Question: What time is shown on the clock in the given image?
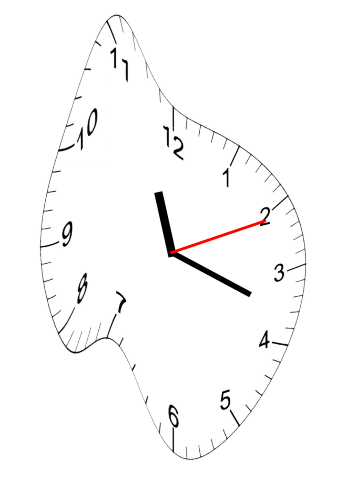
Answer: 11:18:11